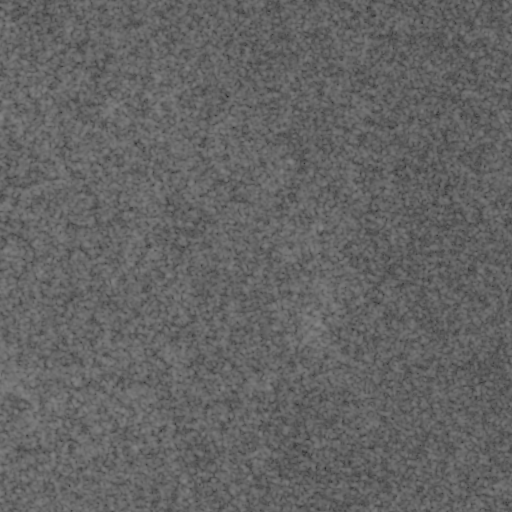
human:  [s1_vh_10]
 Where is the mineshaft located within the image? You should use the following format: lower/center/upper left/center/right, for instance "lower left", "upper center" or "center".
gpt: The mineshaft is located in the upper left of the image.
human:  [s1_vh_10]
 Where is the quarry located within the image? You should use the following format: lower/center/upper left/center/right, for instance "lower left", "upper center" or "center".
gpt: The quarry is located in the upper left of the image.
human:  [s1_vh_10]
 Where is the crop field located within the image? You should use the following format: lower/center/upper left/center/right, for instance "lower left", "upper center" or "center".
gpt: There is no crop field in the image.

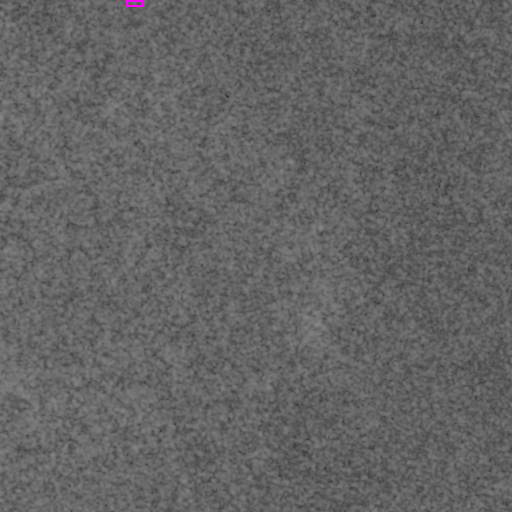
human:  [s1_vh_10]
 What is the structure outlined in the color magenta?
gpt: The structure outlined in magenta is a quarry.
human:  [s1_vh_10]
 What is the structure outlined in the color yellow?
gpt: There is no yellow outline.